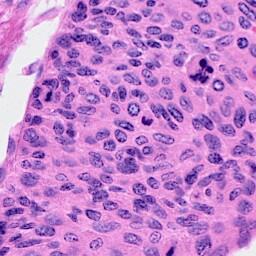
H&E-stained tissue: Cervix